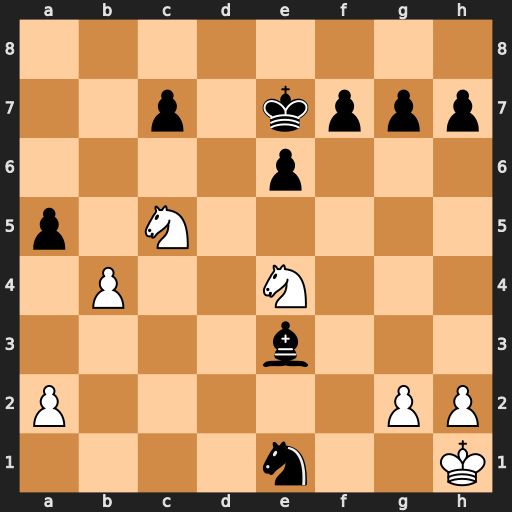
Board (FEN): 8/2p1kppp/4p3/p1N5/1P2N3/4b3/P5PP/4n2K
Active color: w
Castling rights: -
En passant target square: -
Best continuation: bxa5 f5 a6 fxe4 a7